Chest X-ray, PA view. Patient: 30 years old, sex M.
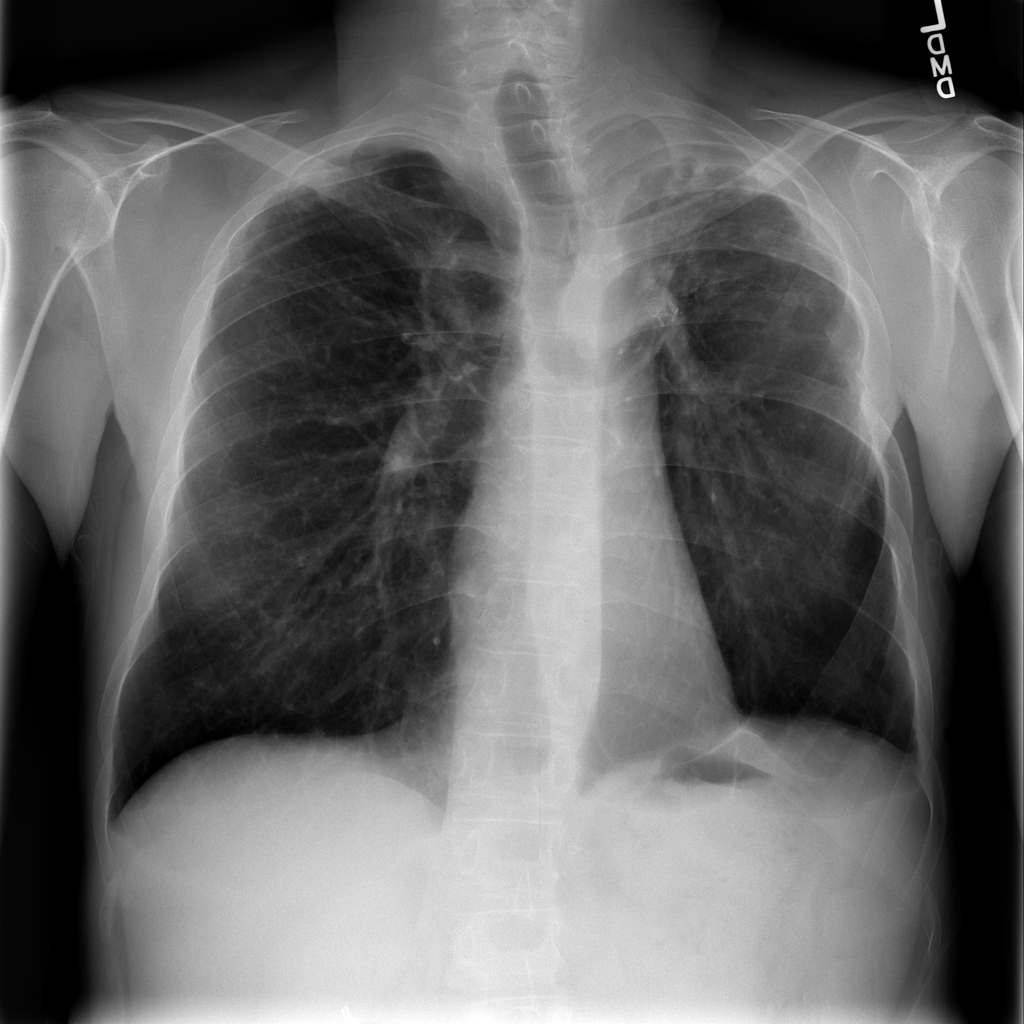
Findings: Pleural_Thickening